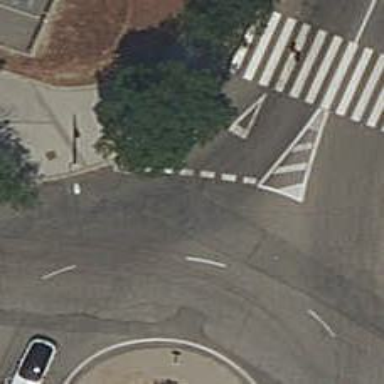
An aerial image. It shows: Residential road that intersects with roundabout.